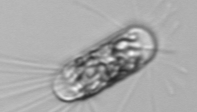
Label: Corethron_hystrix